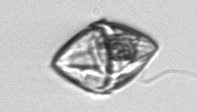
Label: Gyrodinium